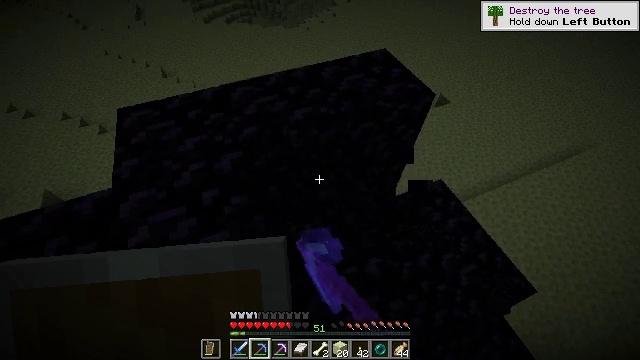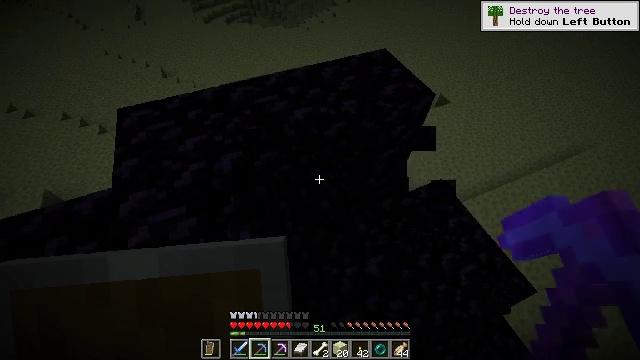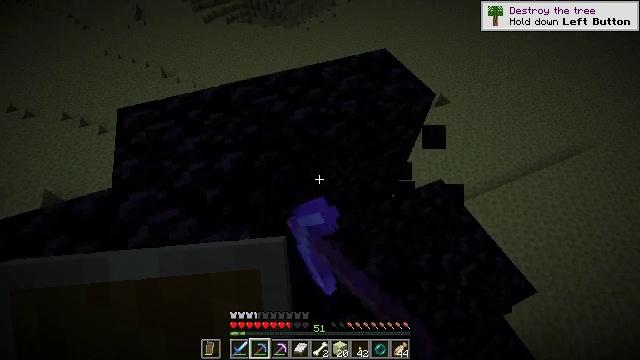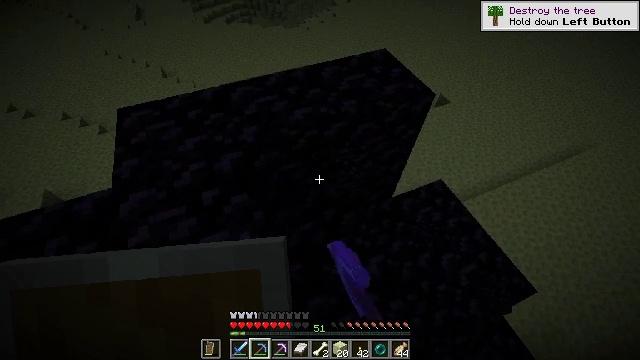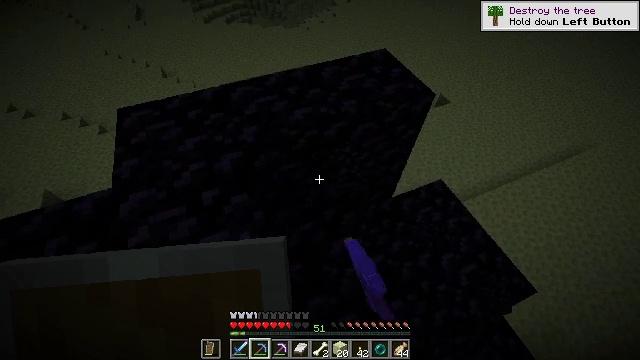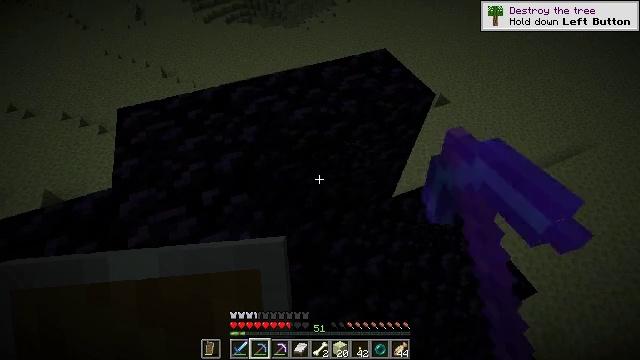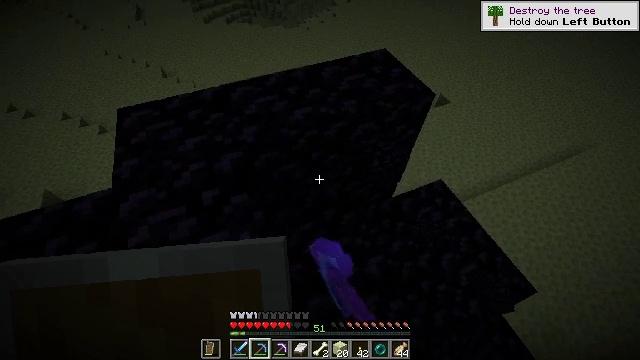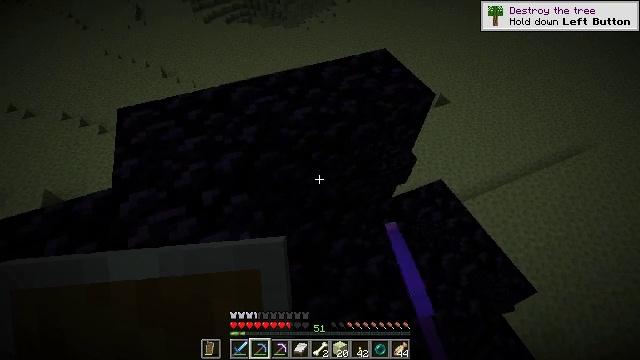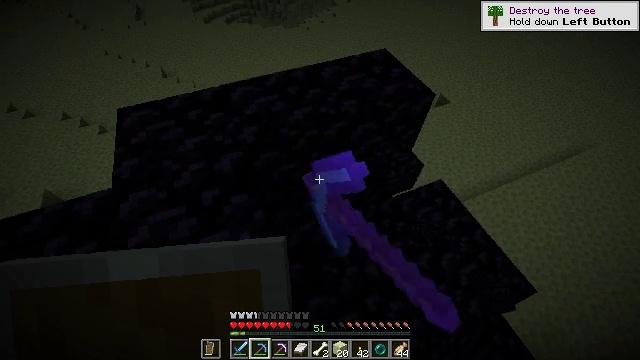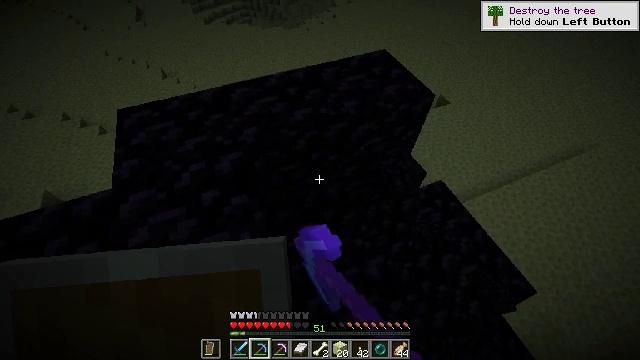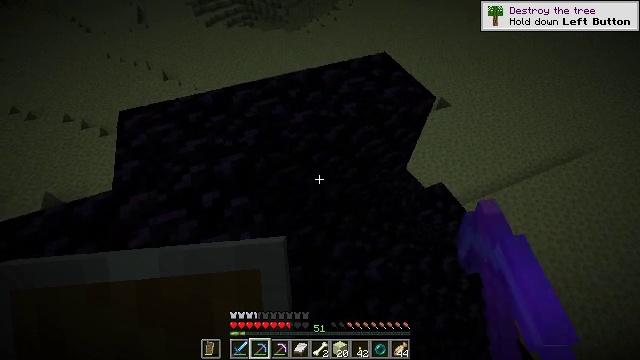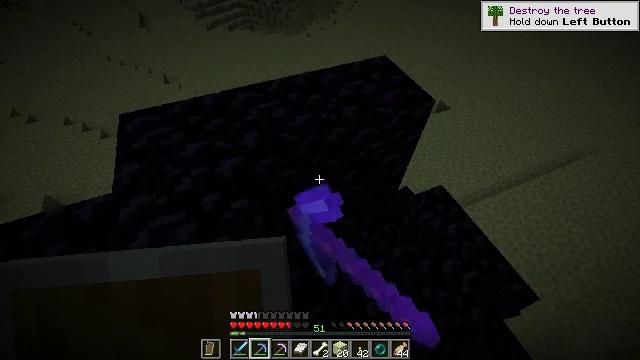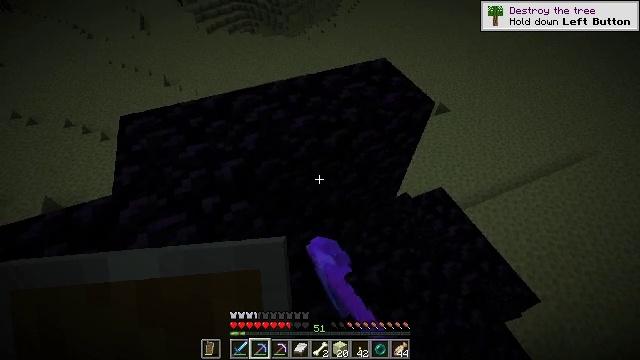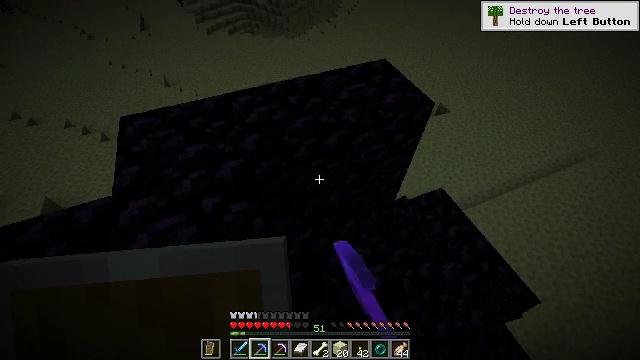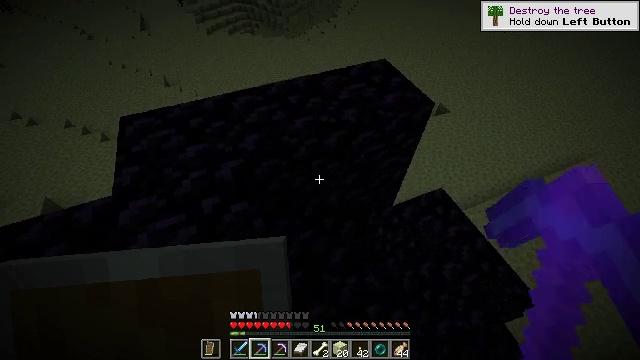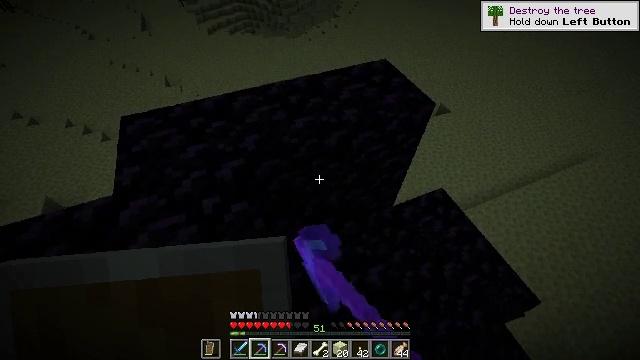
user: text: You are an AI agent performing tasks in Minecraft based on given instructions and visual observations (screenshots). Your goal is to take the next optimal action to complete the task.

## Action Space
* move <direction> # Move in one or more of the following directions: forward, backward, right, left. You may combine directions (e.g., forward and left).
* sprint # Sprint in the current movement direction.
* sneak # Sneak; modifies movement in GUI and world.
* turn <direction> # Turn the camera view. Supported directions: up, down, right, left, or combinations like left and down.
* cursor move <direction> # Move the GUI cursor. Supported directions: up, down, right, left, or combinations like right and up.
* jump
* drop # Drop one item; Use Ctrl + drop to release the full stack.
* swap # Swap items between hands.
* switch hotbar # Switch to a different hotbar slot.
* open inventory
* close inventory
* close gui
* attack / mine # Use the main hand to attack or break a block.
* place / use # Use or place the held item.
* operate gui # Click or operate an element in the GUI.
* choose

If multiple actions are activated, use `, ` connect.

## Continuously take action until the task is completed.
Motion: motion action
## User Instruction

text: Gather obsidian from a lava source.
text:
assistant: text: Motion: attack / mine
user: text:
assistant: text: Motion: attack / mine
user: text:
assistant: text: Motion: attack / mine
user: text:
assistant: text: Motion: attack / mine
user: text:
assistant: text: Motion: attack / mine
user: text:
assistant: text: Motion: attack / mine
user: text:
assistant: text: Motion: attack / mine
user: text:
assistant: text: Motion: attack / mine
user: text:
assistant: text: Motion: attack / mine
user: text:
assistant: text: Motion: attack / mine
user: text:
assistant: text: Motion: attack / mine
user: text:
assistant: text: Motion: attack / mine
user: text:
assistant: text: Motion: attack / mine
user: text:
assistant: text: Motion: attack / mine
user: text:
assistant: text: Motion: attack / mine
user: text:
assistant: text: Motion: attack / mine
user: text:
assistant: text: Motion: attack / mine
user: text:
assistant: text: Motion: attack / mine
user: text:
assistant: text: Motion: attack / mine
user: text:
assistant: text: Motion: attack / mine
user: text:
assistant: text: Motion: attack / mine
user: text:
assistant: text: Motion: attack / mine
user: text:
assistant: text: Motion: attack / mine
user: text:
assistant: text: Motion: attack / mine
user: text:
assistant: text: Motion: attack / mine
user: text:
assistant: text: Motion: attack / mine
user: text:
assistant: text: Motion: attack / mine
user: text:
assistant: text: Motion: attack / mine
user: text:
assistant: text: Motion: attack / mine
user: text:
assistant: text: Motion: attack / mine